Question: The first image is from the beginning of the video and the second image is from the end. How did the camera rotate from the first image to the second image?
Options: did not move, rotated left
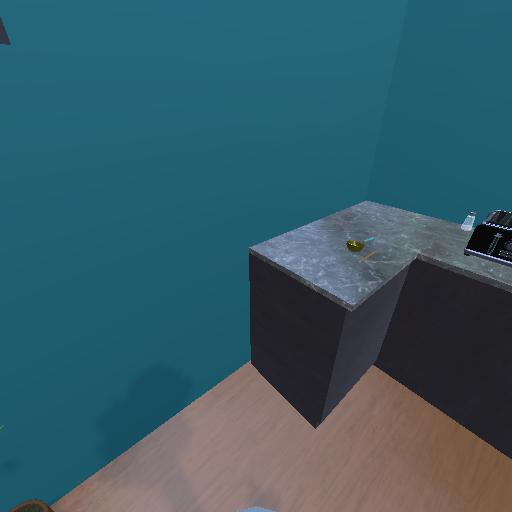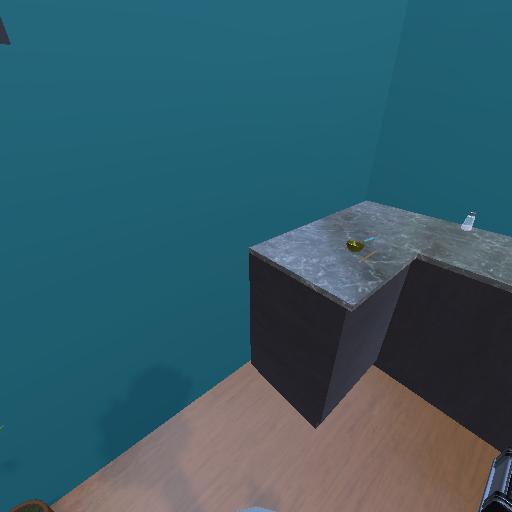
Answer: did not move